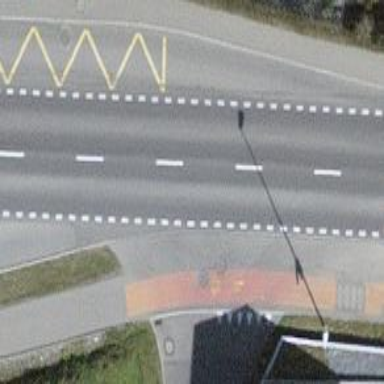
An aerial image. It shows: Secondary road.